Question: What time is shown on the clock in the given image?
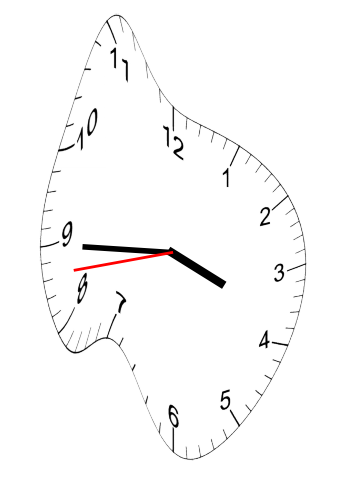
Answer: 03:44:43